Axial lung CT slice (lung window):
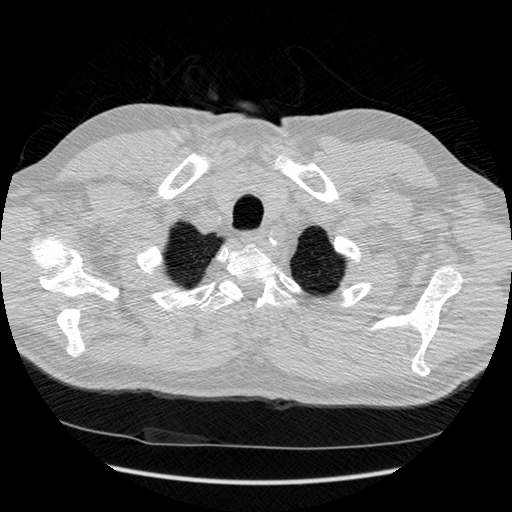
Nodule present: no